Question: Count the number of objects in the diagram.
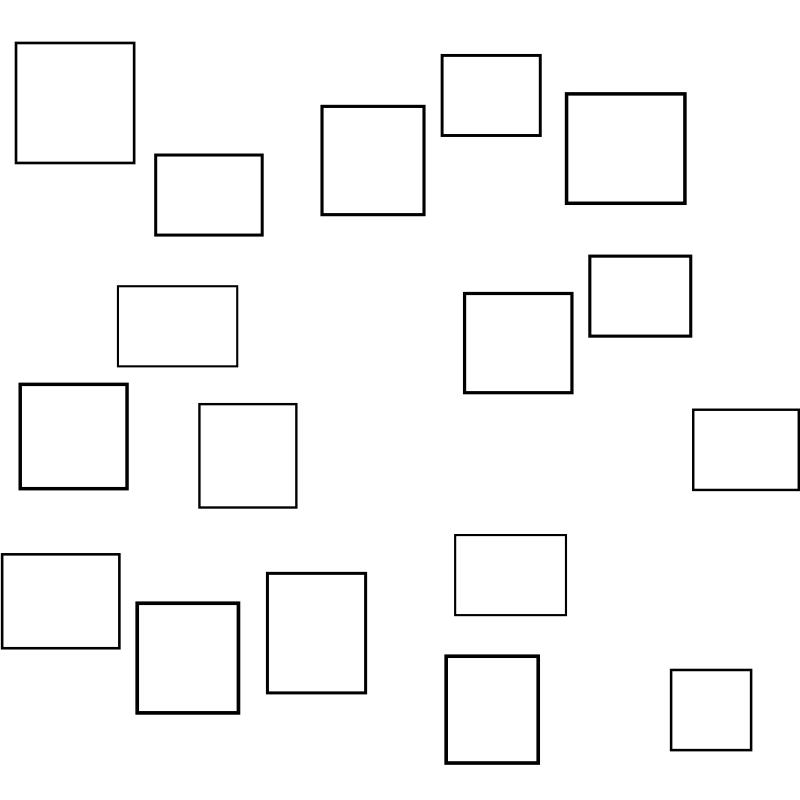
Answer: 17